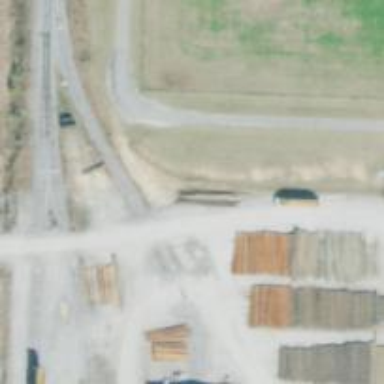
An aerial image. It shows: Rail spur service for lumber transportation.